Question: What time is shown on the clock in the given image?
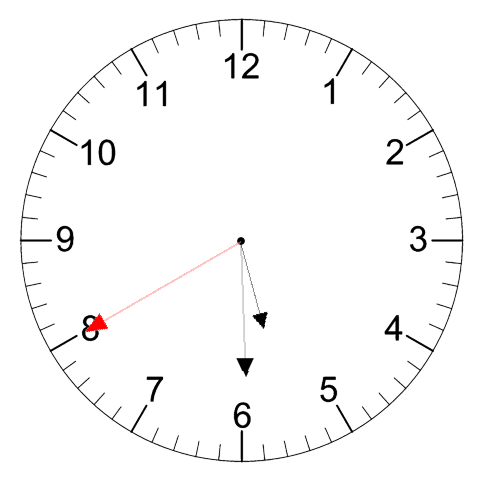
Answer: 05:29:40